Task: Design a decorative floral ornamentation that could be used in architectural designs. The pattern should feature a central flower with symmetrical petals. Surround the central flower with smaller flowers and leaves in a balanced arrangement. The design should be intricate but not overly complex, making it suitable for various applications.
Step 1071:
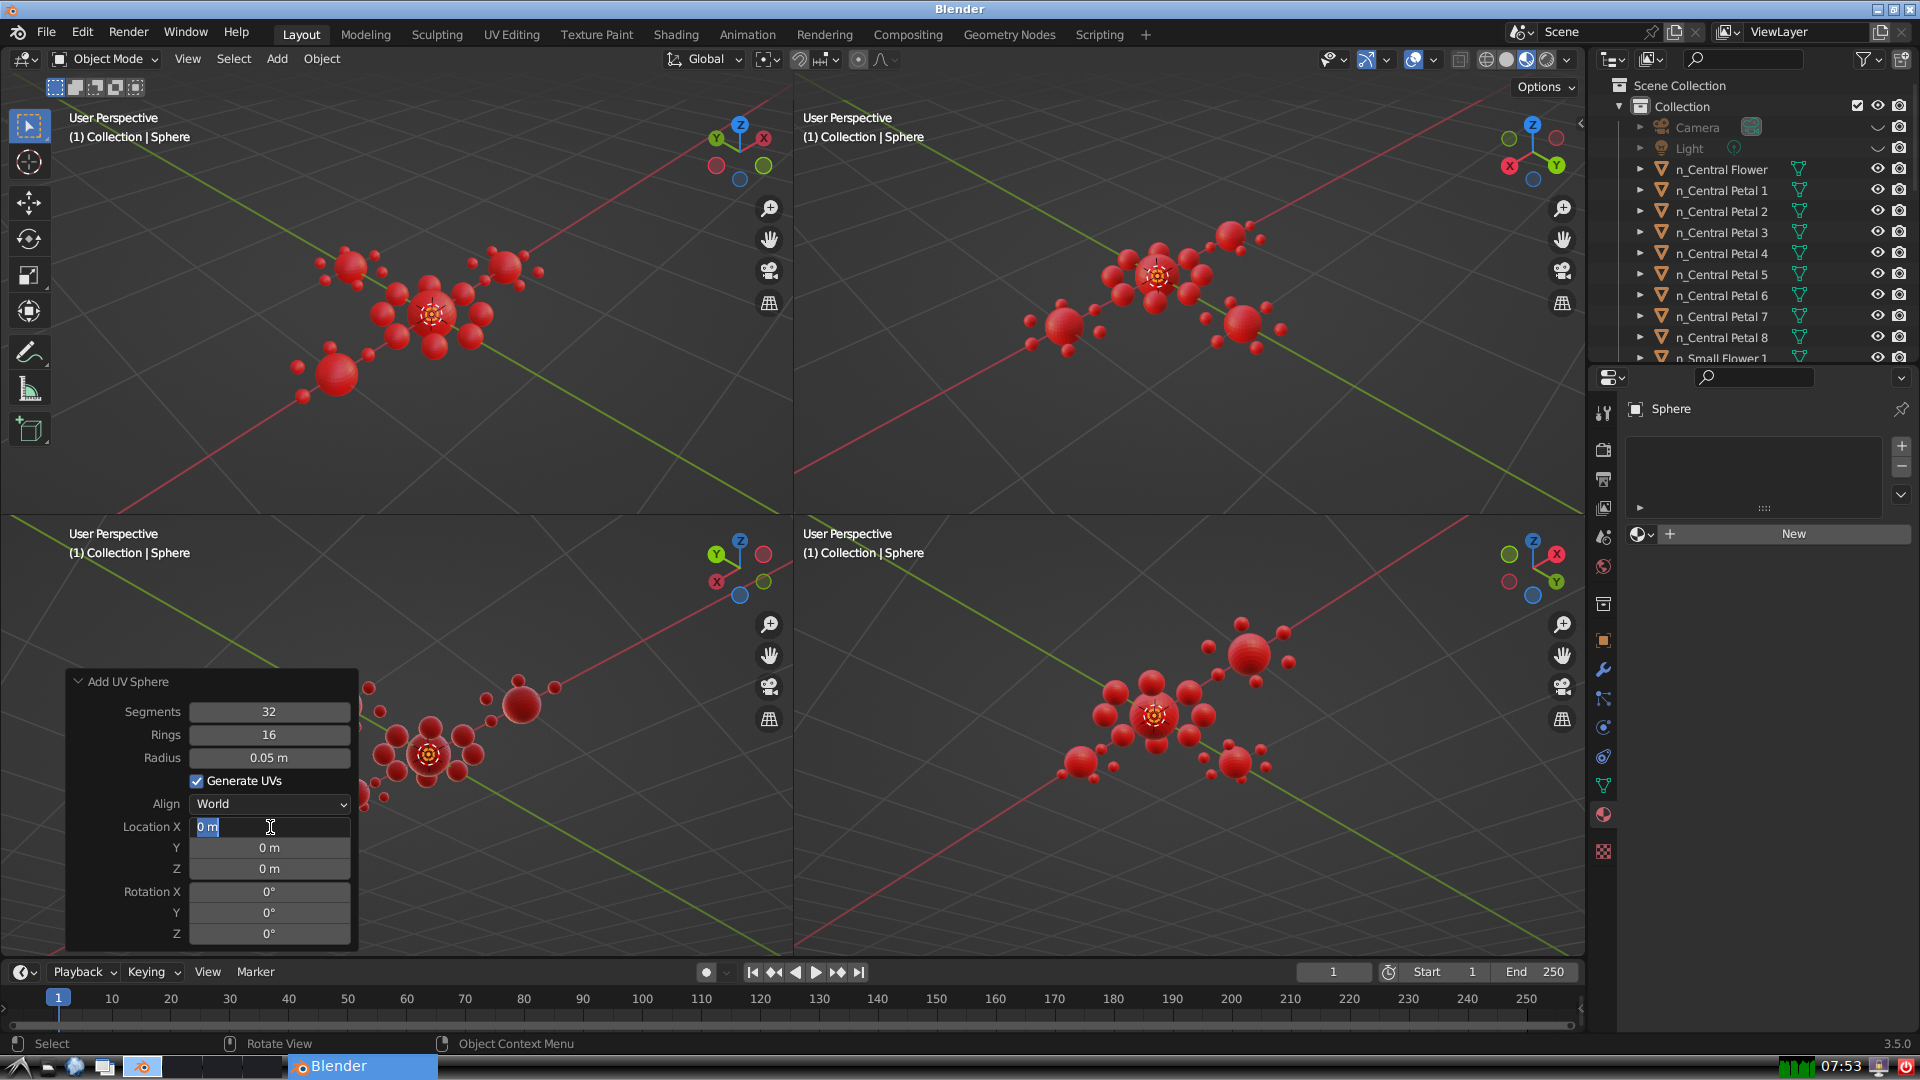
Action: input_text: -1.1500000000000001